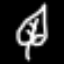
Label: leaf